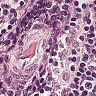
Metastatic tissue present: no